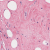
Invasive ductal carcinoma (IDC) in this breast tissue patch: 0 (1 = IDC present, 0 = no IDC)